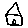
Label: house